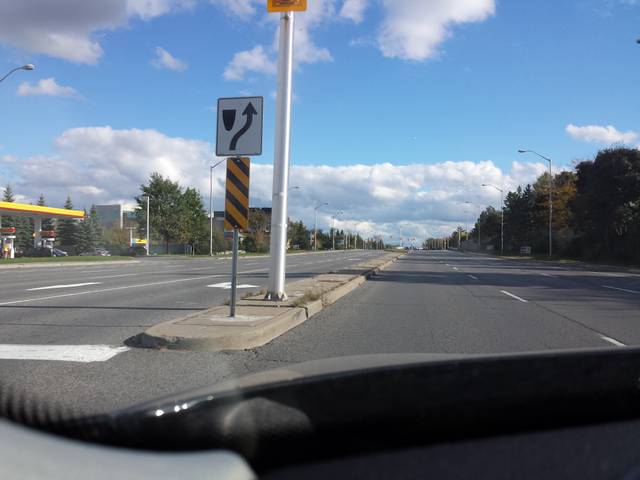
Region: Canada
Coordinates: 45.351, -75.927